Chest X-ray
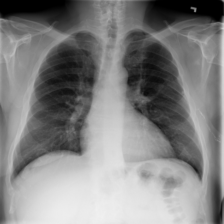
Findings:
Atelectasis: negative
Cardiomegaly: negative
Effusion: negative
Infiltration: negative
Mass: negative
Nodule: positive
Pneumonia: negative
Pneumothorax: negative
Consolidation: negative
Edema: negative
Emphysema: negative
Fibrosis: negative
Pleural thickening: negative
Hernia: negative